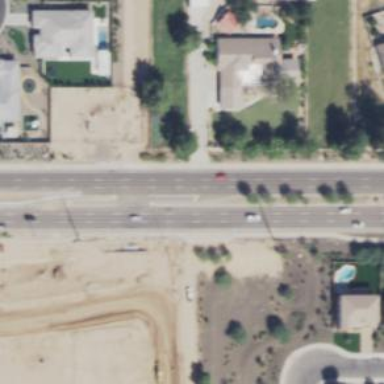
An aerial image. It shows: Secondary link road with asphalt surface.